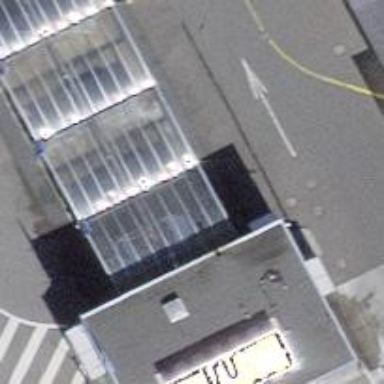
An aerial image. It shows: Car wash facility.